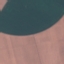
Land use / land cover: AnnualCrop